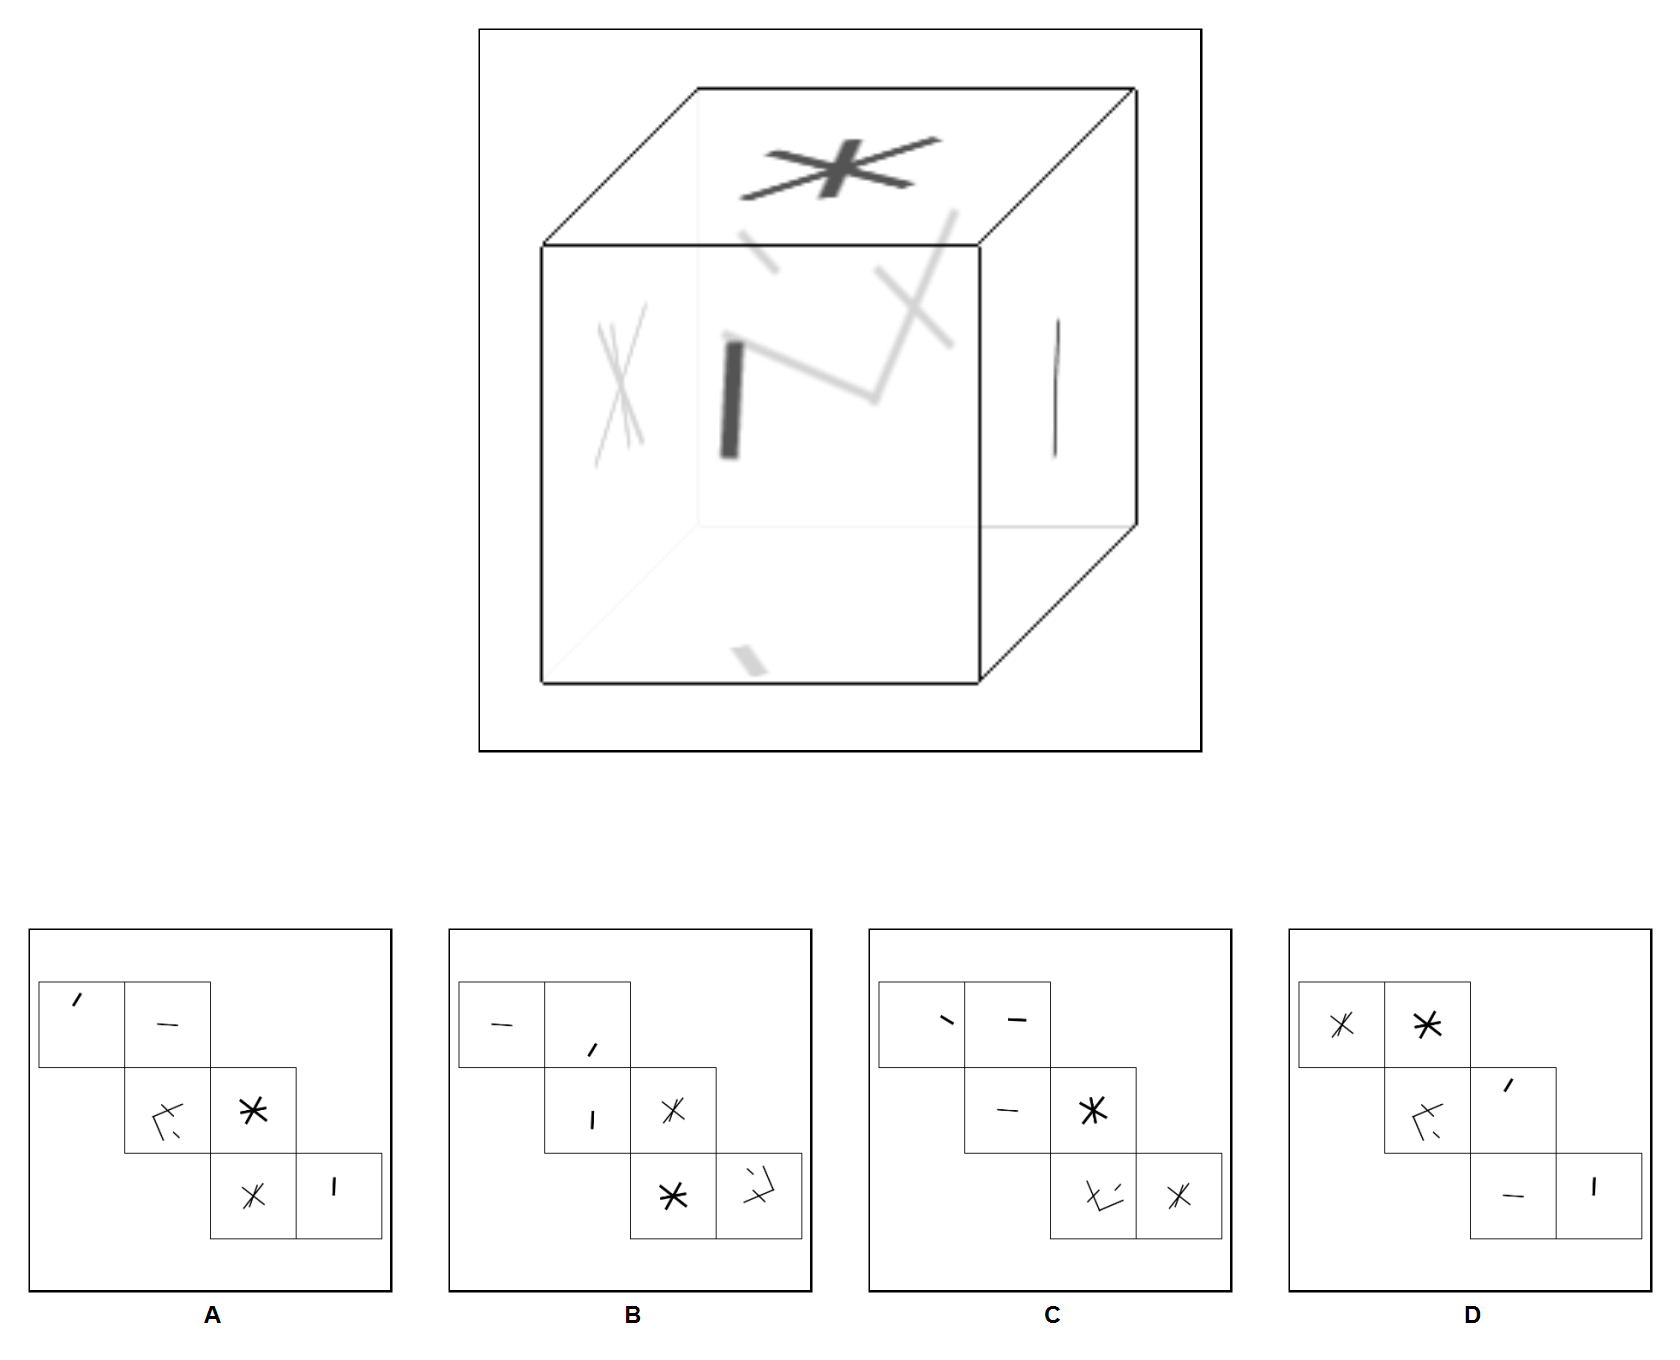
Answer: D